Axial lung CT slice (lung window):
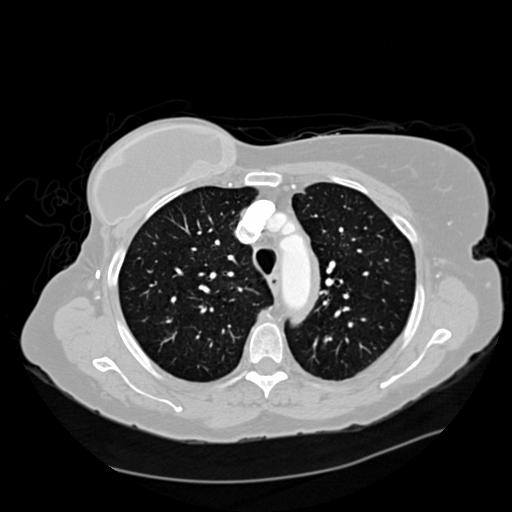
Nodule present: no